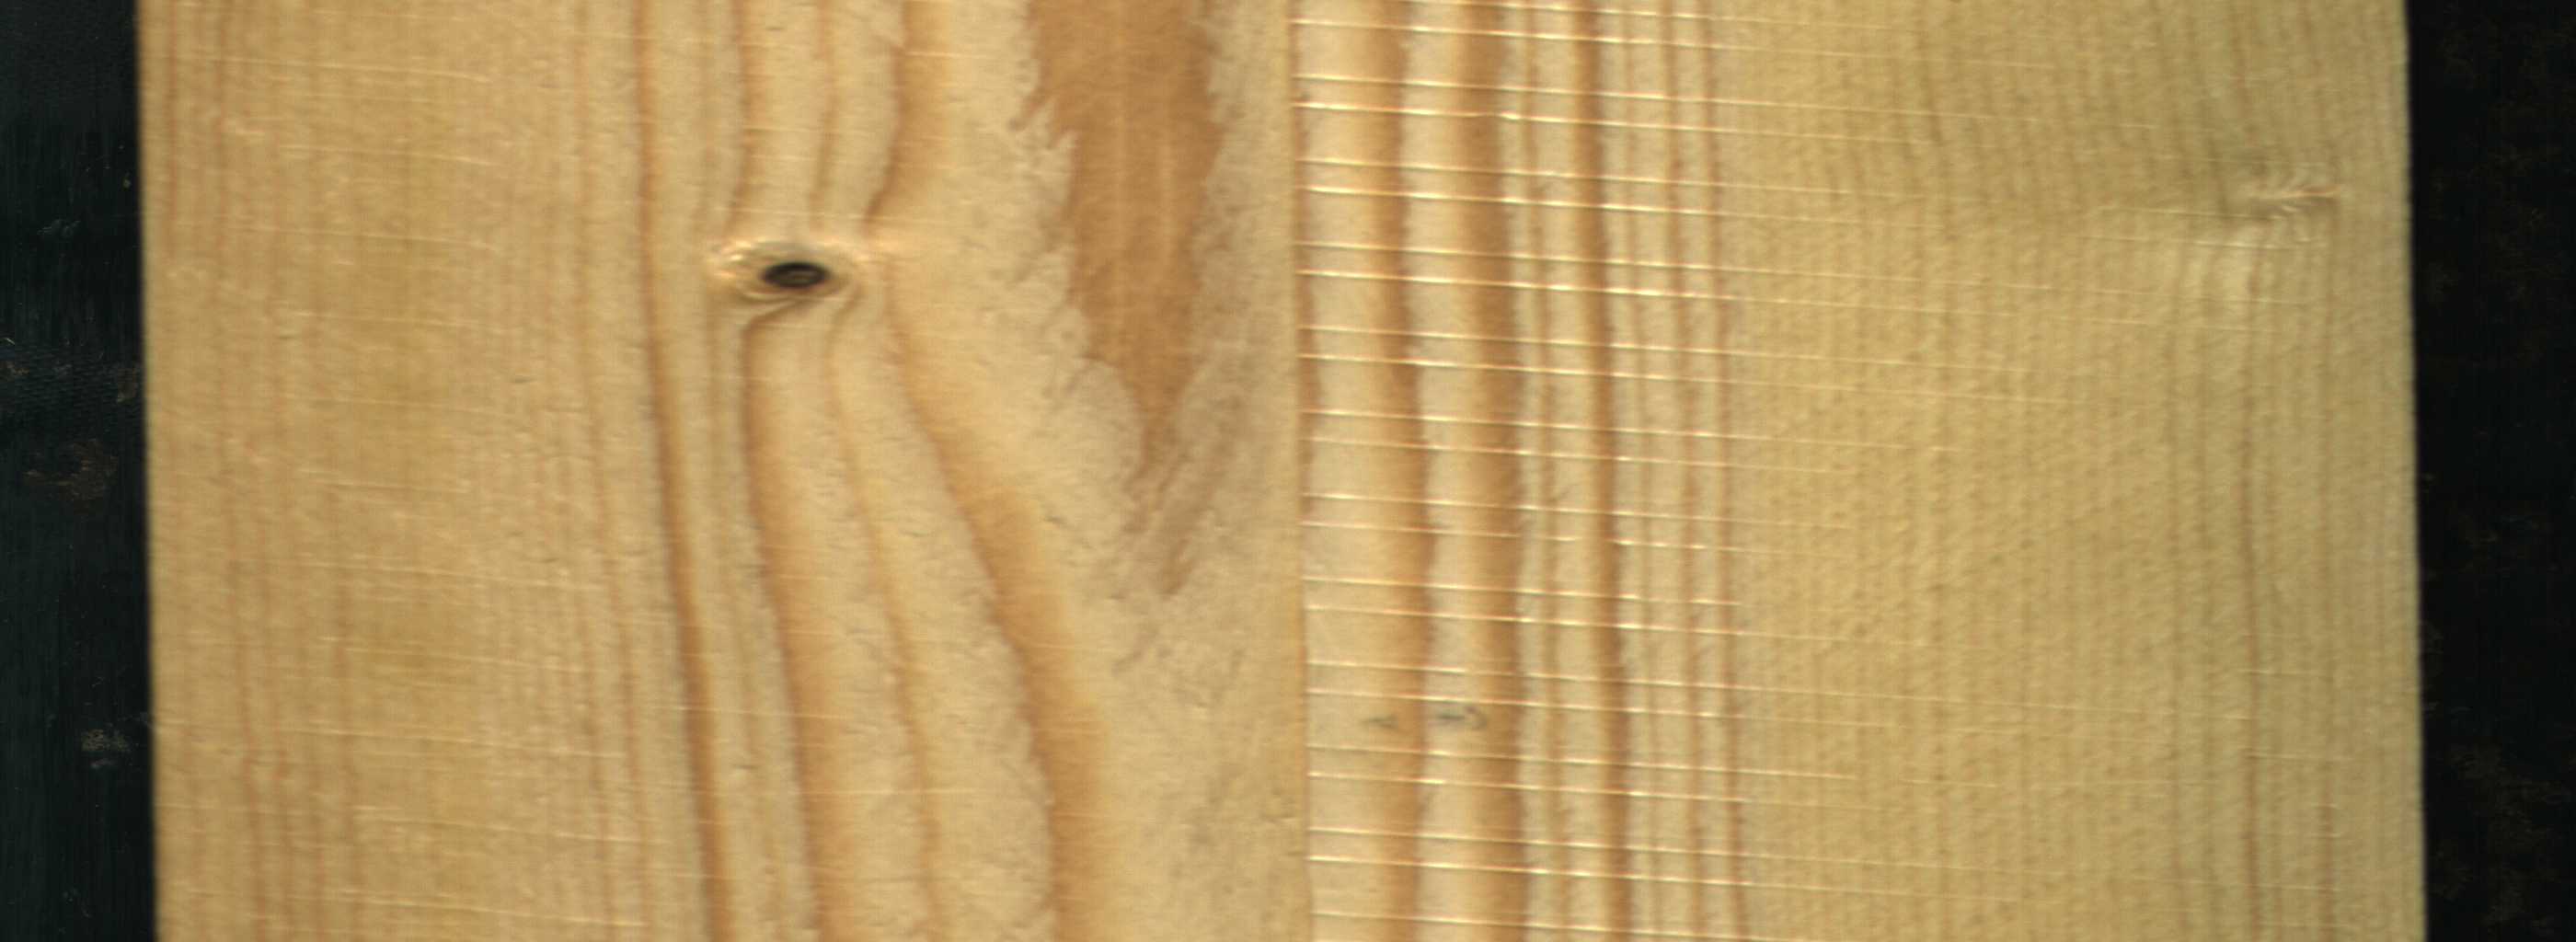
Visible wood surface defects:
Dead_Knot